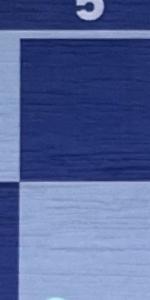
Label: Empty